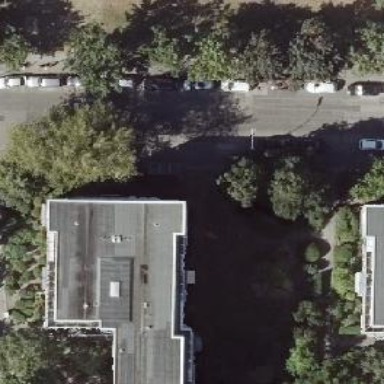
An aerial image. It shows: Sidewalk along the footway.